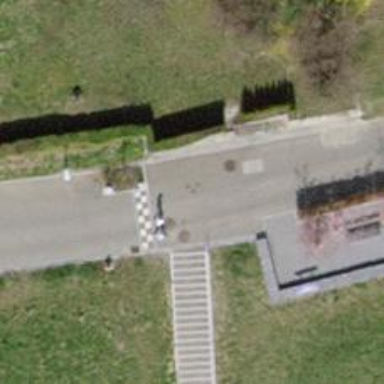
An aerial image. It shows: Road with steps.